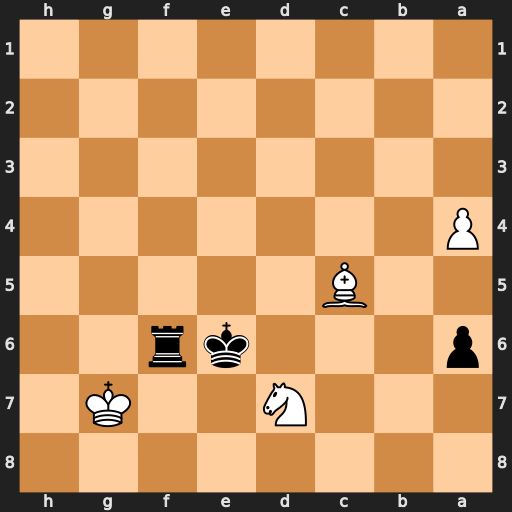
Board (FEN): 8/3N2K1/p3kr2/2B5/P7/8/8/8
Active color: b
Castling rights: -
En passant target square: -
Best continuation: Rf7+ Kg6 Rxd7